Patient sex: M
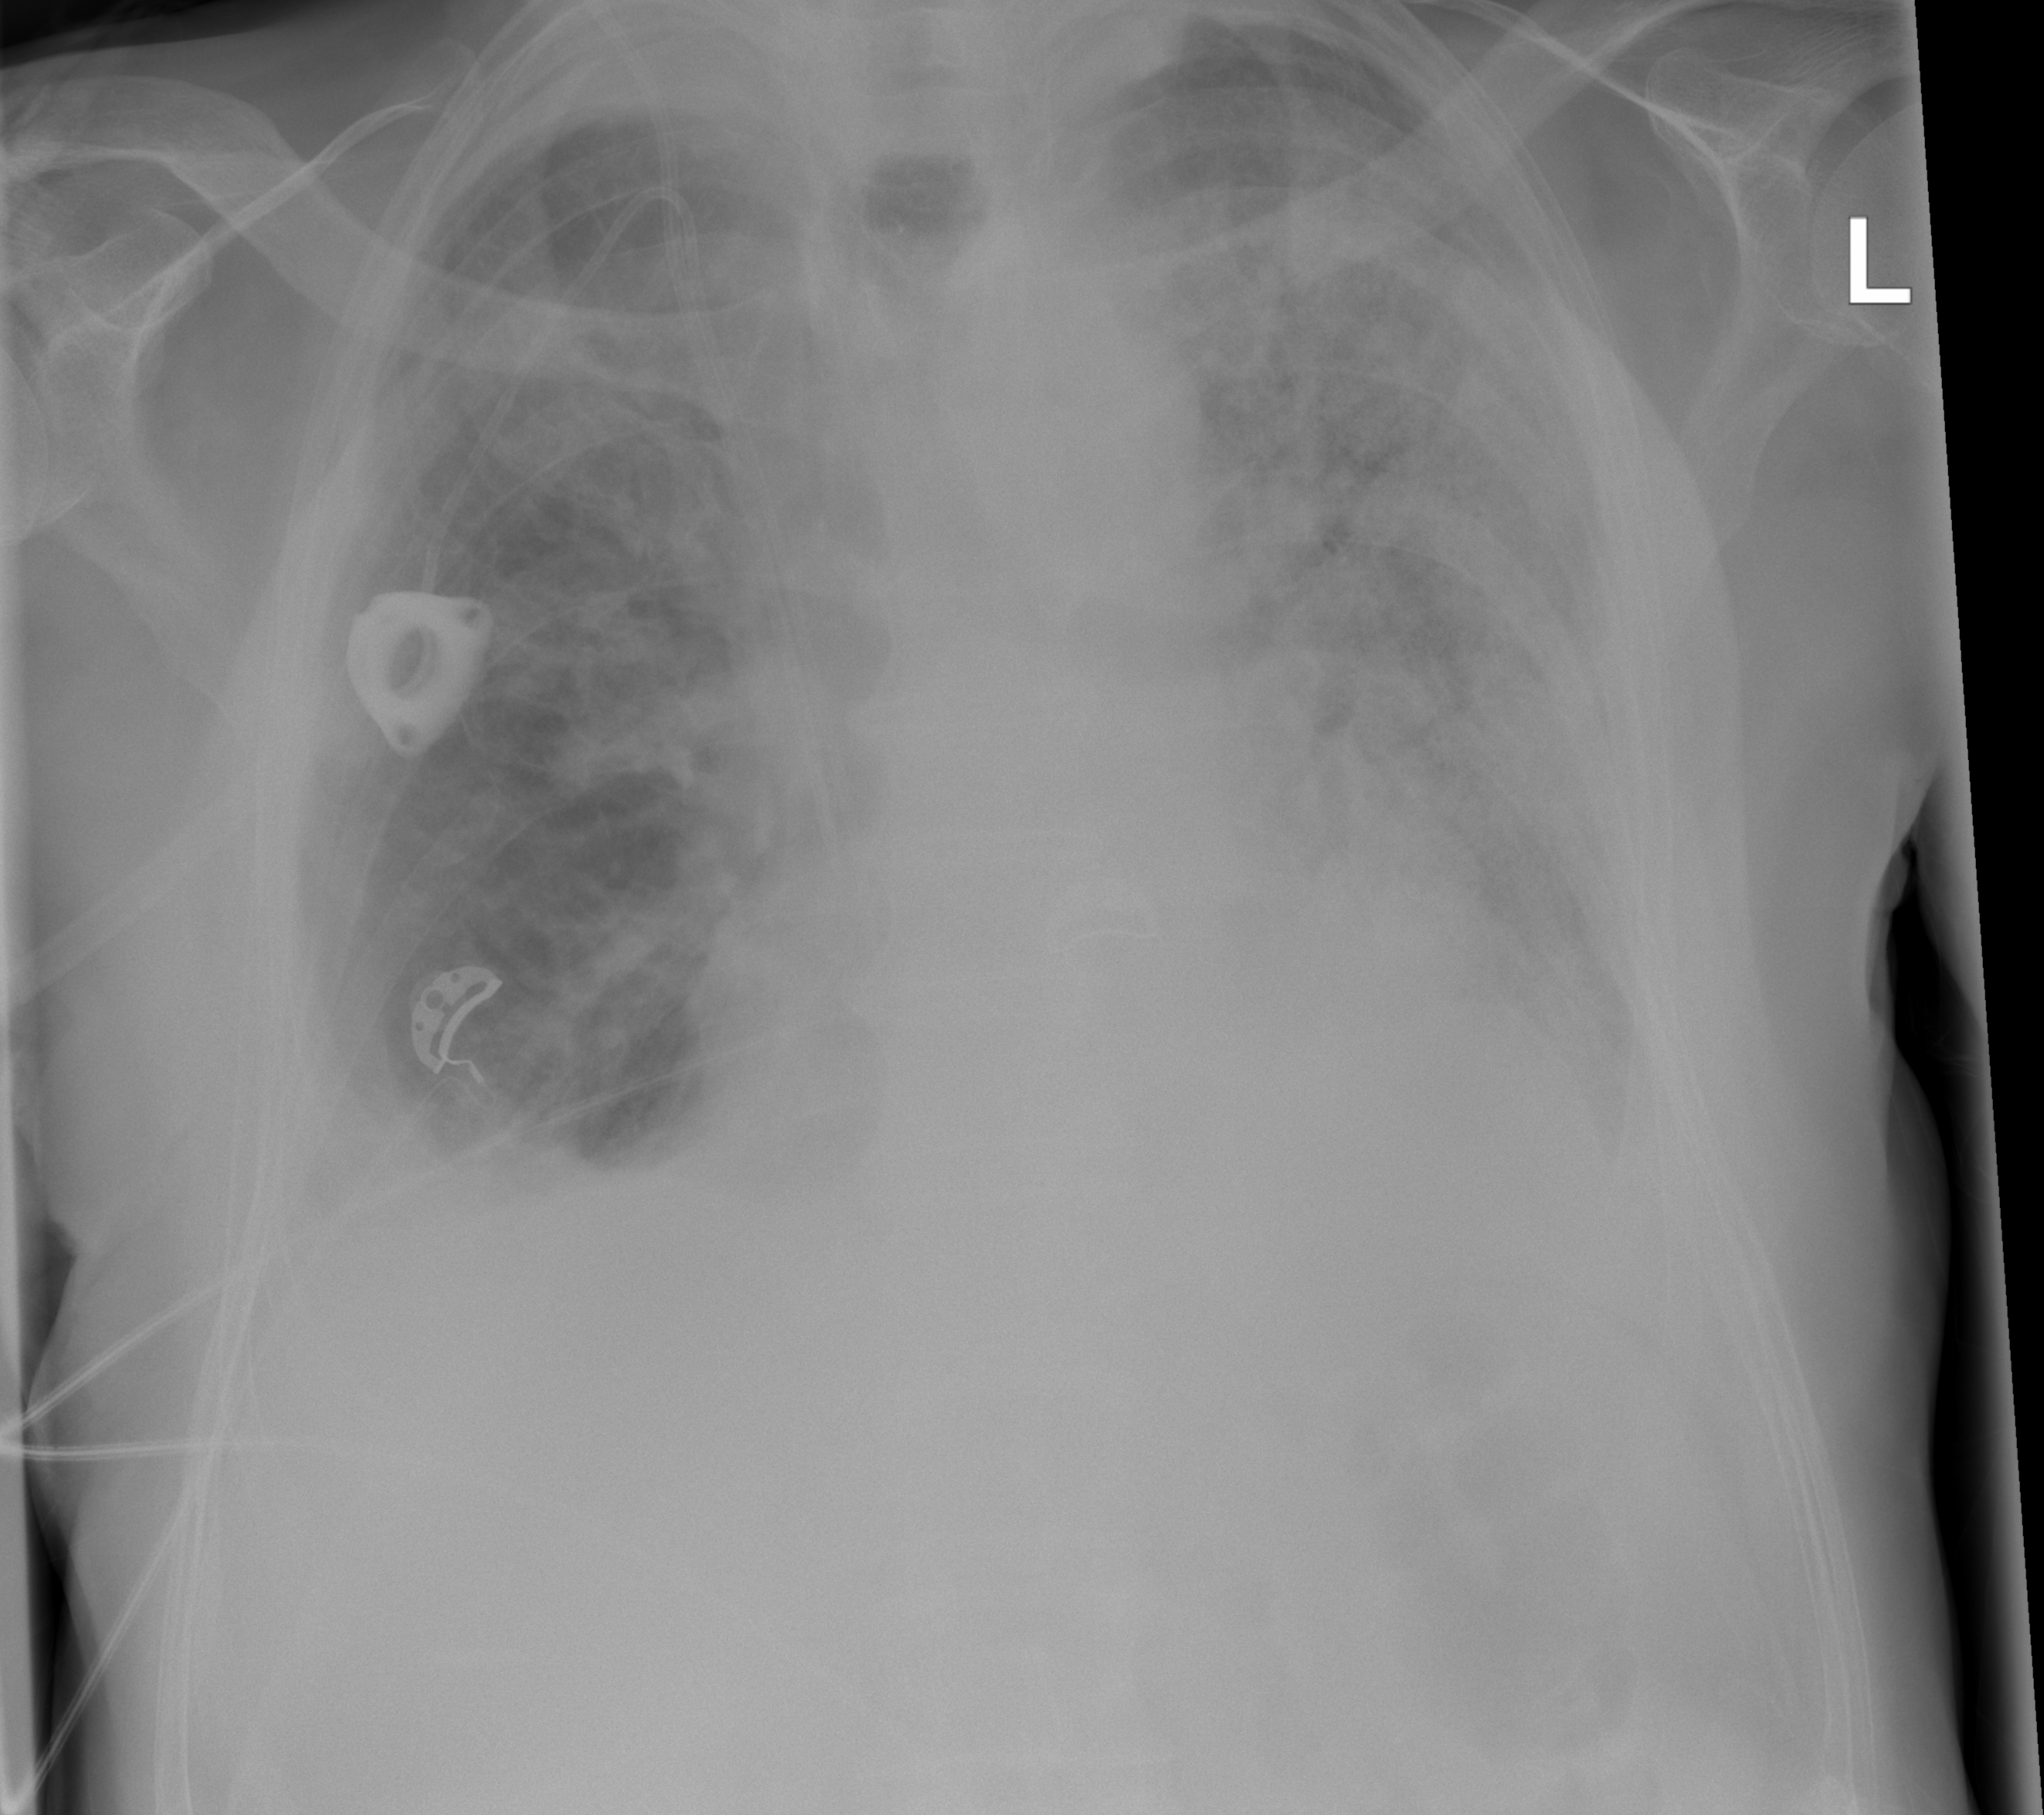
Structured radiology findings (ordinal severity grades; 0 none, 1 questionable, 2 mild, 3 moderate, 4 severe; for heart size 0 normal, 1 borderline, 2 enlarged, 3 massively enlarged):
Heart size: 1
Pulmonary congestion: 0
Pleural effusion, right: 2
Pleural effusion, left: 2
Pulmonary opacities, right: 1
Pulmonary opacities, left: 4
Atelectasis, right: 2
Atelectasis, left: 2